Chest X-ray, PA view. Patient: 36 years old, sex M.
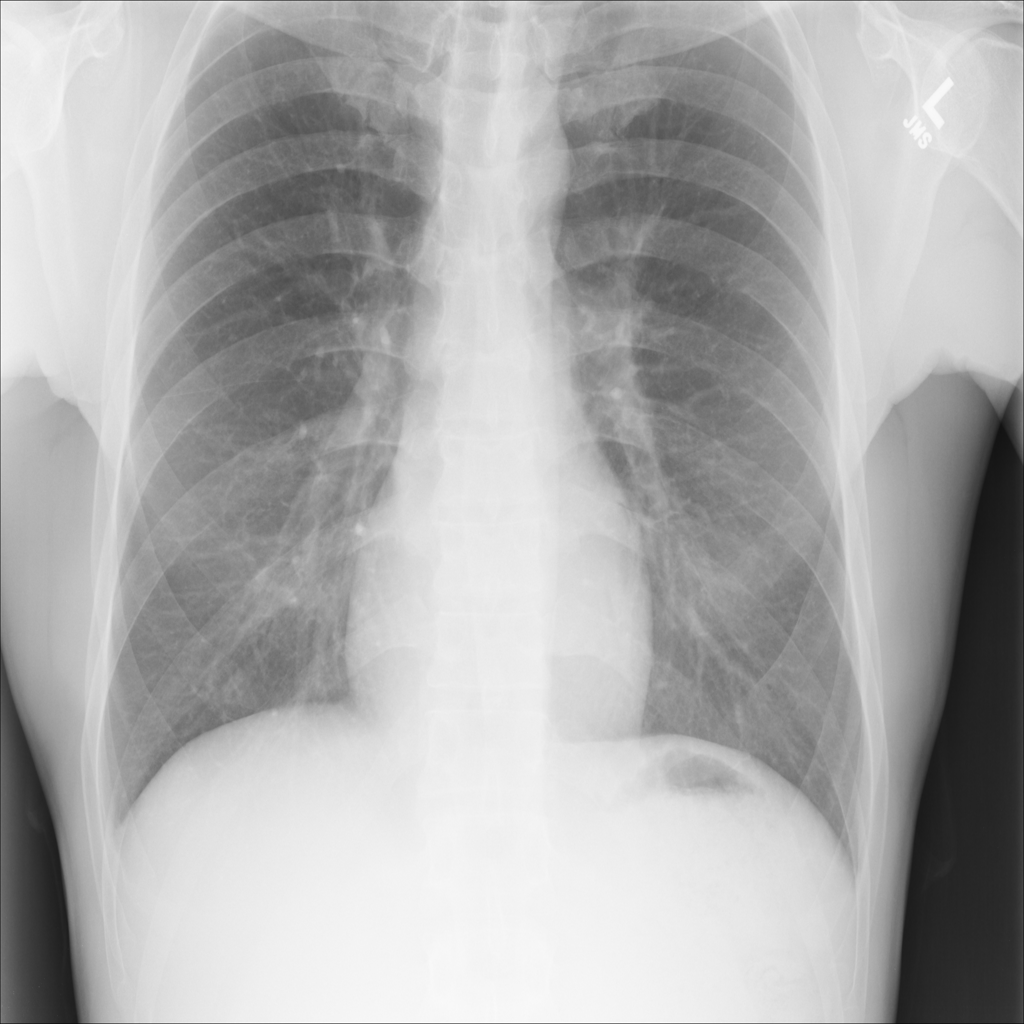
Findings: No Finding